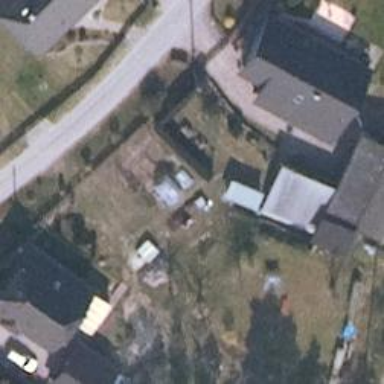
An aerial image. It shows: Garage.